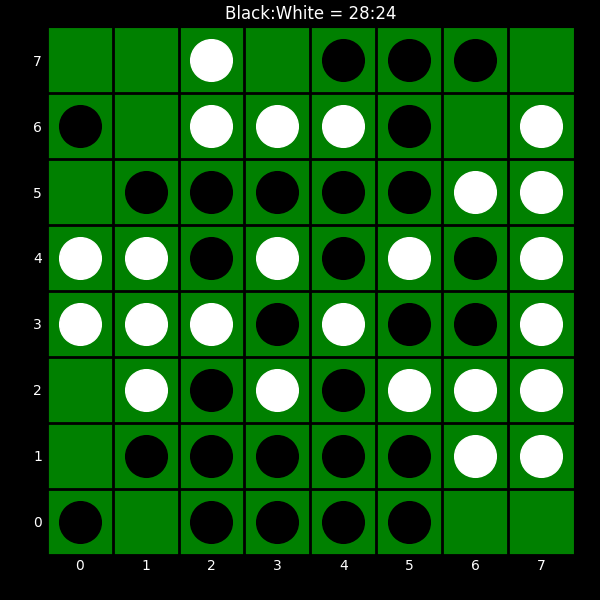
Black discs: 28
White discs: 24